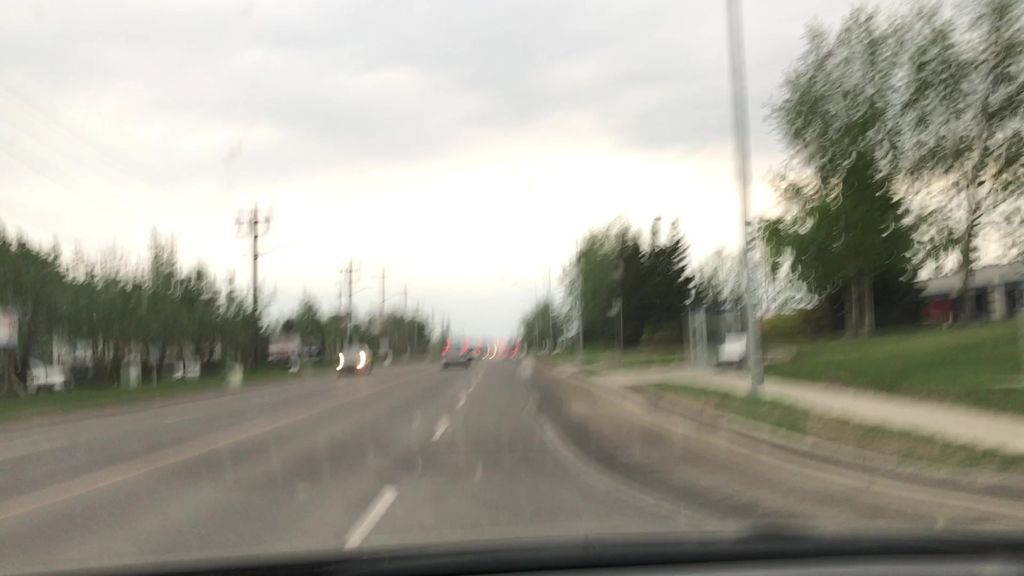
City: edmonton